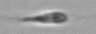
Label: flagellate_morphotype3